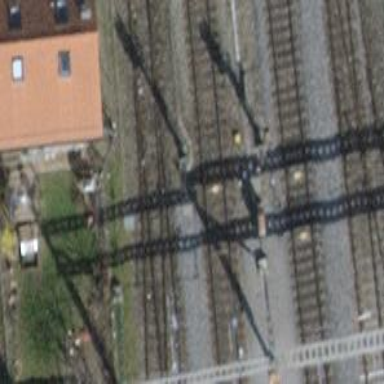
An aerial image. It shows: Railway signal.